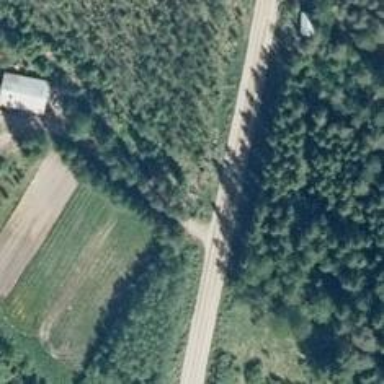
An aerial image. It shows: View of road.